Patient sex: M
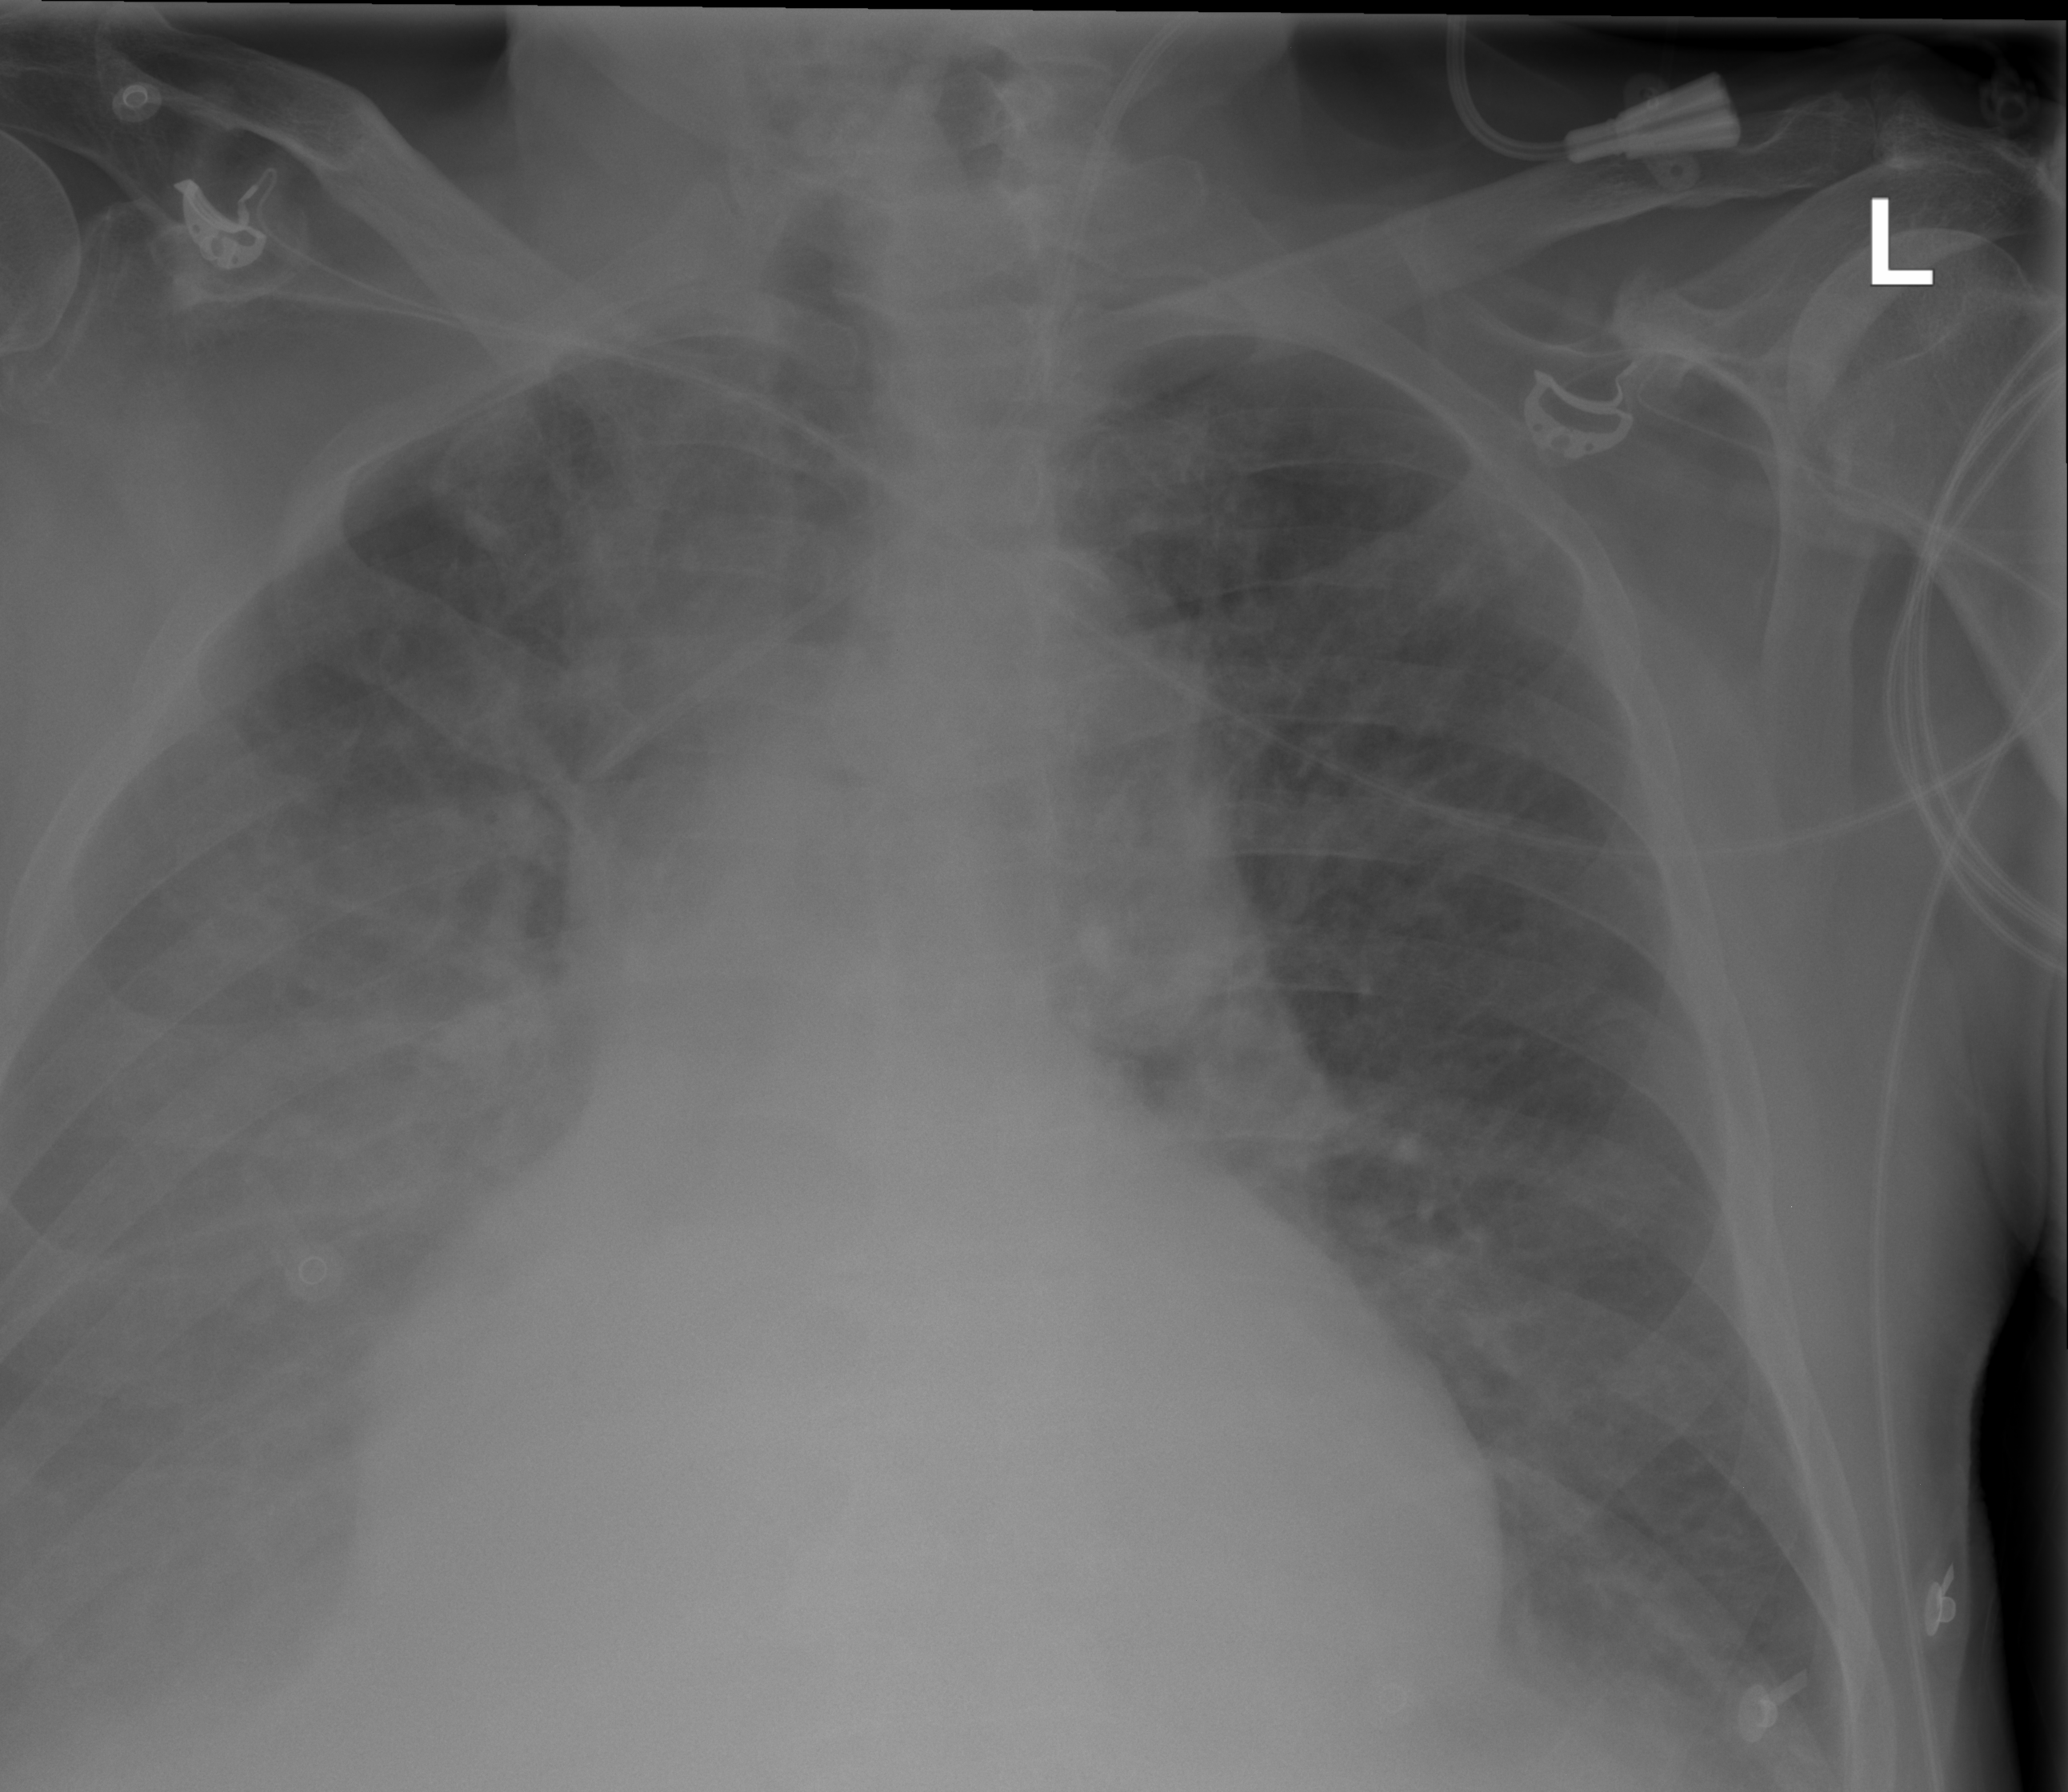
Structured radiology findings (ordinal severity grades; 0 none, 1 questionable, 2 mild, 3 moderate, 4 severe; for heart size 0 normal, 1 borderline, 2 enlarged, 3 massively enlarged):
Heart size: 2
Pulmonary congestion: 2
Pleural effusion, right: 3
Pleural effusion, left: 2
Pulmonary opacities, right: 0
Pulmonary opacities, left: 0
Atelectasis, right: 3
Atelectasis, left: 2